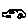
Label: car